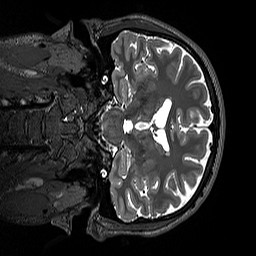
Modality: T2w
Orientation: coronal
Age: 25
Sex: male
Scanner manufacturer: siemens
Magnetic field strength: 3 T
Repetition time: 3.2 s
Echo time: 0.412 s